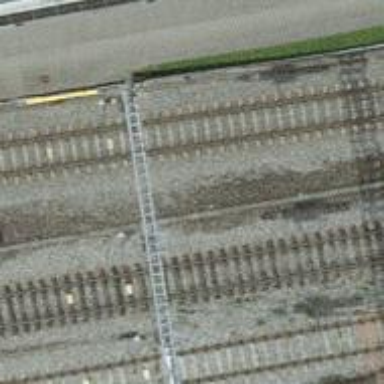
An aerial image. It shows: Railway signal.